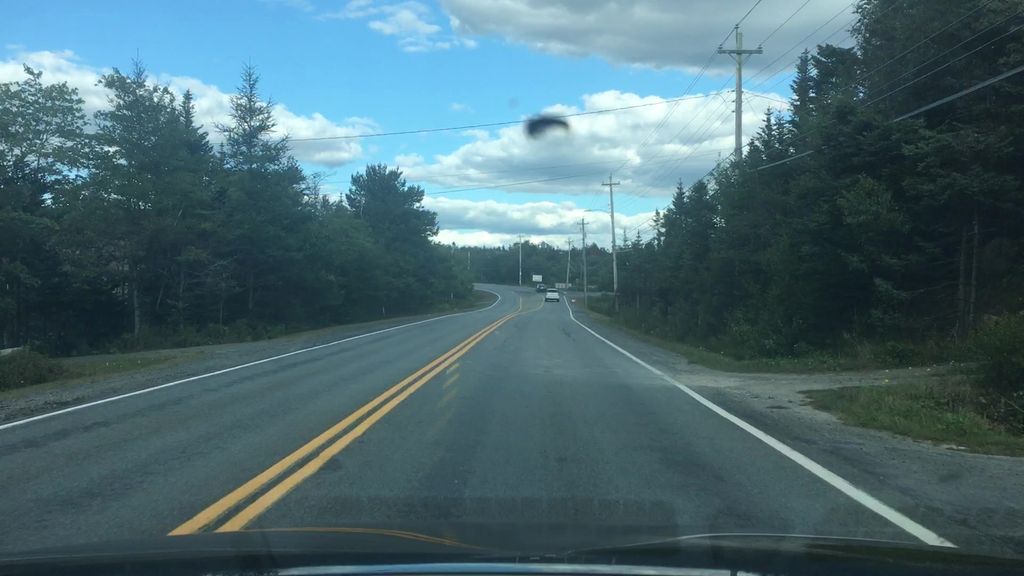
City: halifax